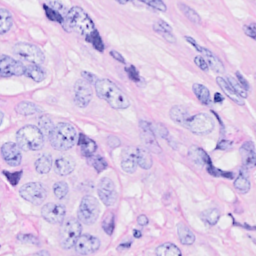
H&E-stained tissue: Breast